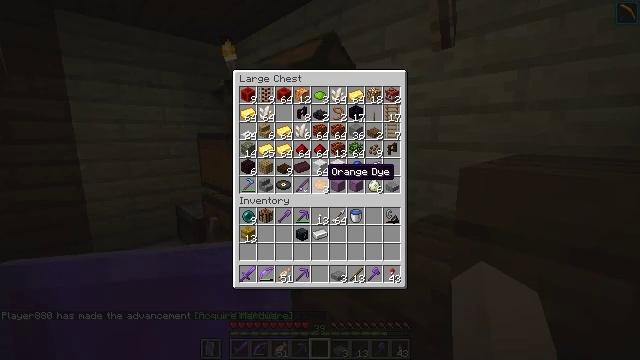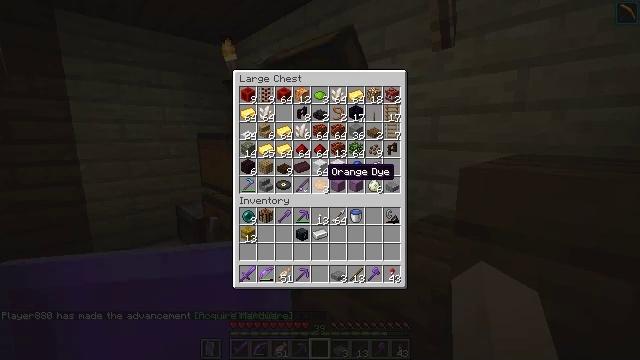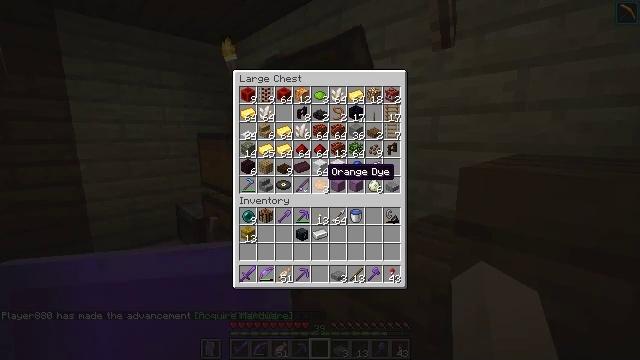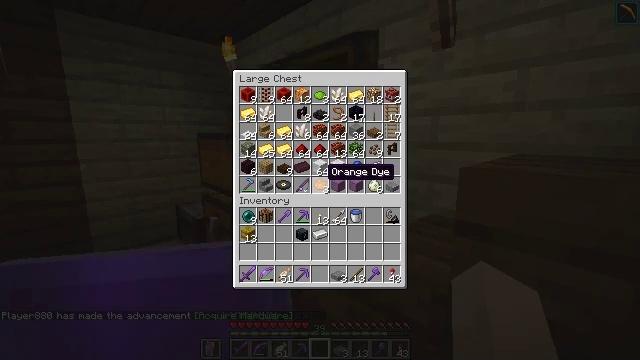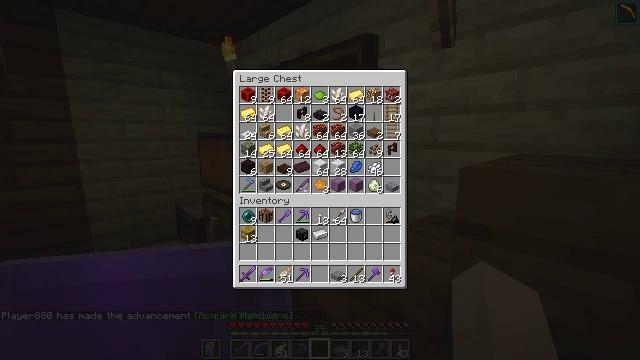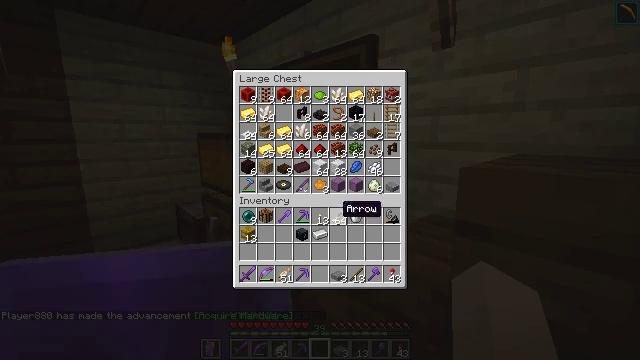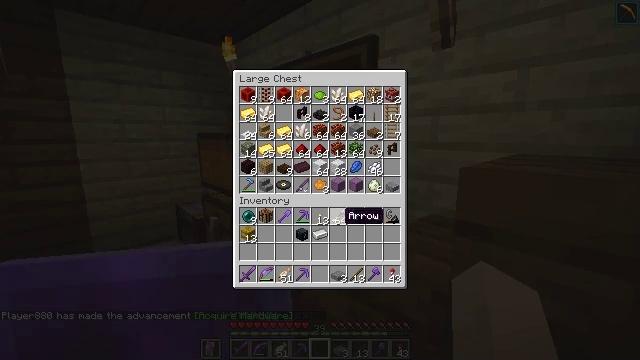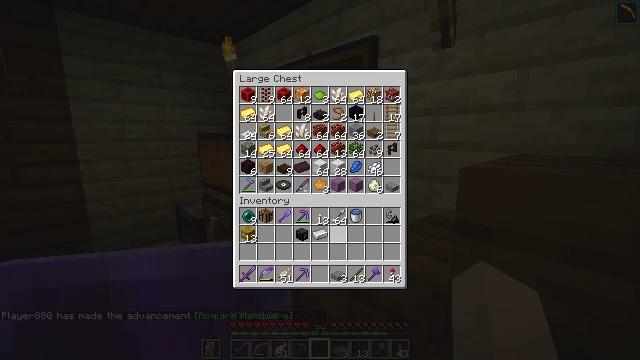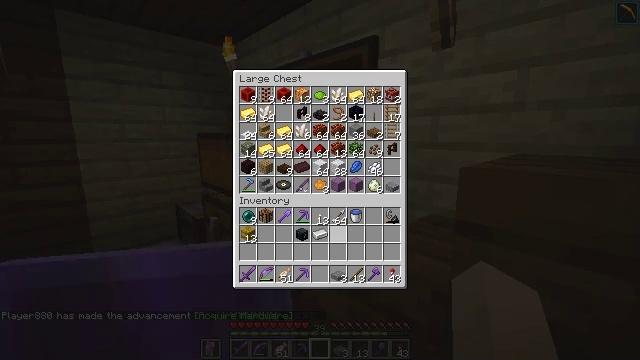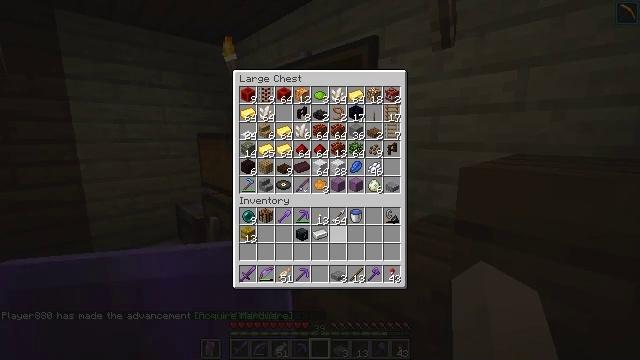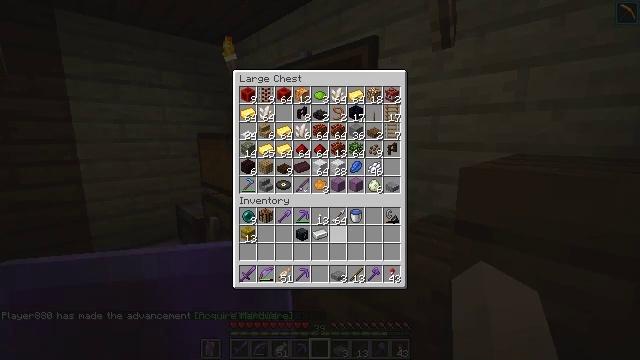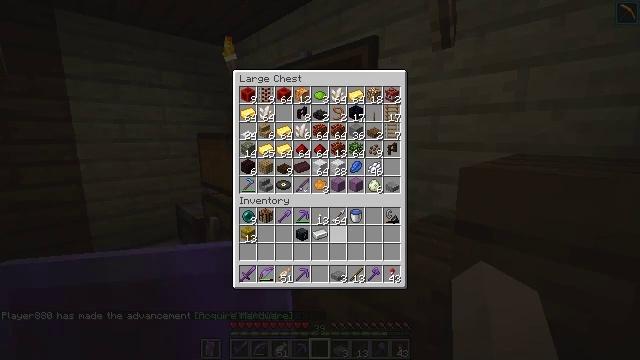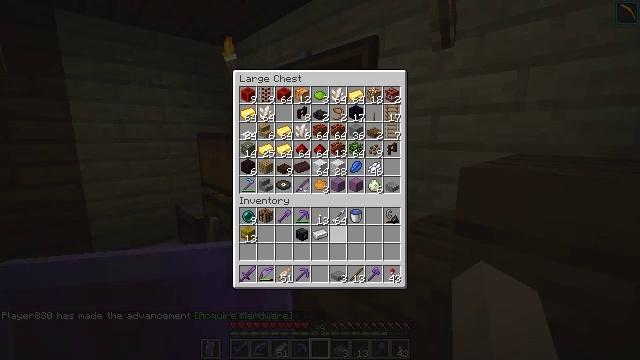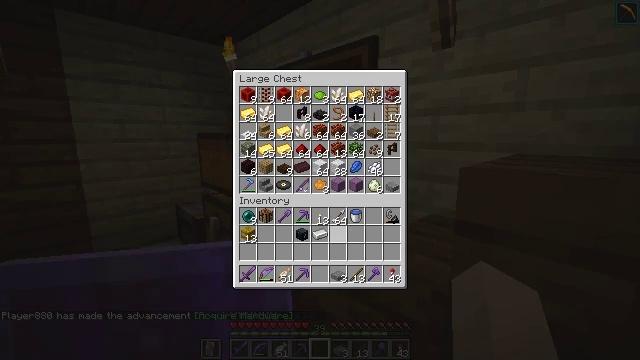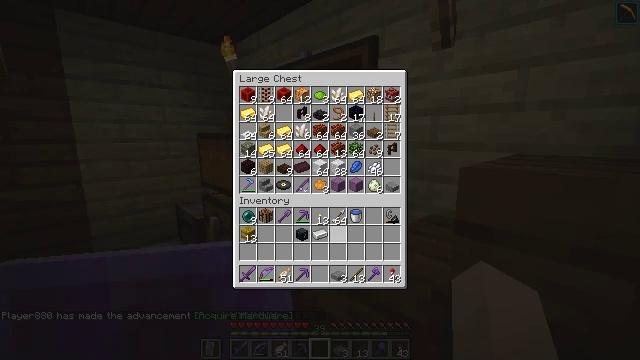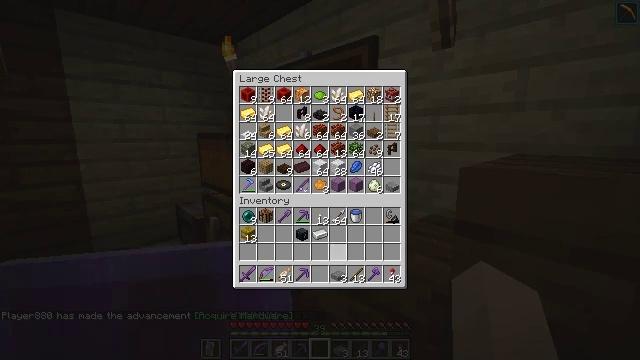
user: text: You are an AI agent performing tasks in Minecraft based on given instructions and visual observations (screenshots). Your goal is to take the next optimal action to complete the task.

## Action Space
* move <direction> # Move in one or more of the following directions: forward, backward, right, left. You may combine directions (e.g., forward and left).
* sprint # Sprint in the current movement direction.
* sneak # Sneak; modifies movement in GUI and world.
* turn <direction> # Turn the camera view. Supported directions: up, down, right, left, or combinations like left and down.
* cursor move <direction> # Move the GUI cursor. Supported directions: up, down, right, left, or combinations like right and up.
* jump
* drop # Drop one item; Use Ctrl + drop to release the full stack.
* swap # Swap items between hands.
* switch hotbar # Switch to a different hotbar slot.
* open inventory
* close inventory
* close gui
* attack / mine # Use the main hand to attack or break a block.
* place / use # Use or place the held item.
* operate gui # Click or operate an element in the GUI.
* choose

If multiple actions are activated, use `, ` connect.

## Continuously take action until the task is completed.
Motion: motion action
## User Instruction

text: Create a stonecutter using necessary resources.
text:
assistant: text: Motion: no_op
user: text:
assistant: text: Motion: no_op
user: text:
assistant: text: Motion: no_op
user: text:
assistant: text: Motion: turn down
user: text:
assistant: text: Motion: turn right and down
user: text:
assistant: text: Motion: no_op
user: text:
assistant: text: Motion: no_op
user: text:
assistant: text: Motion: no_op
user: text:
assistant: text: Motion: no_op
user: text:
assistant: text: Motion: no_op
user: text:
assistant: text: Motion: sneak
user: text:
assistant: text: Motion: sneak
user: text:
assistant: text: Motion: sneak
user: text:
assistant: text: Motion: sneak
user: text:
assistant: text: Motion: sneak, turn down
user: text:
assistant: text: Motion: sneak, turn down
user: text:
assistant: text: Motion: sneak, turn down
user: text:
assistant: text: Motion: sneak
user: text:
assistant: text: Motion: sneak
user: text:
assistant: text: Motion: sneak
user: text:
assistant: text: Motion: sneak
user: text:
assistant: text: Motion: sneak, attack / mine
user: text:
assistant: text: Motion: sneak, attack / mine
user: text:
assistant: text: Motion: sneak, attack / mine
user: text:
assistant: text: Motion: sneak
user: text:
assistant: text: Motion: sneak
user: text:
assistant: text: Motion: sneak
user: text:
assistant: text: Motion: sneak
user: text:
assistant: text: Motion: sneak
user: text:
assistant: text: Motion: sneak